Field crop: tomato
Growth stage: 1
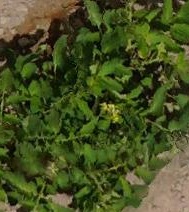
Species: tomato